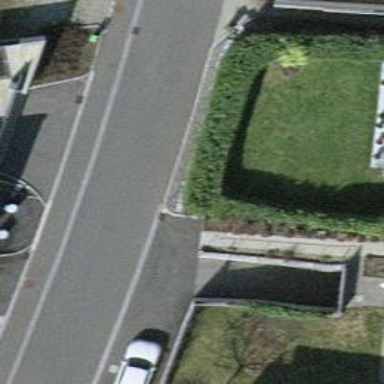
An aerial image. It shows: Hedge barrier.